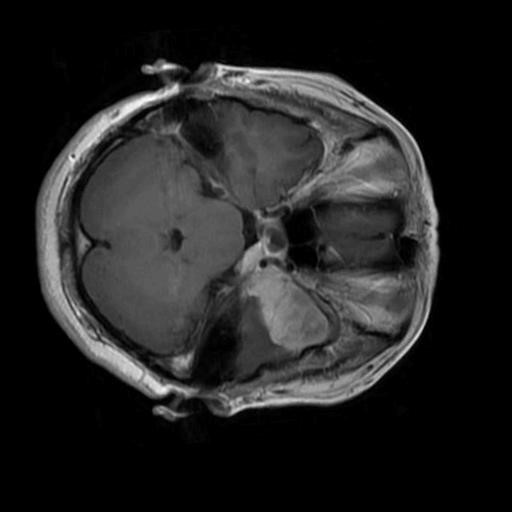
Label: brain_menin